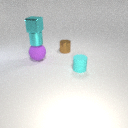
large purple rubber sphere below small cyan metal cylinder